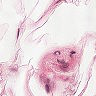
Metastatic tissue present: no